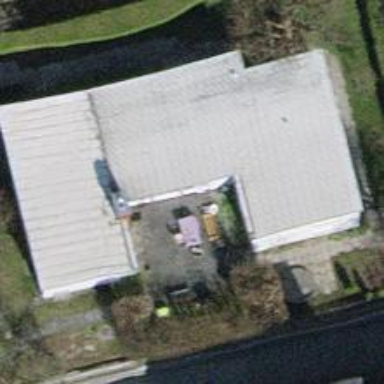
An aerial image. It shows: Detached building with flat roof.